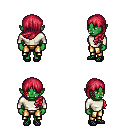
a pixel art fantasy rpg character, female body template, orc, green skin, white long-sleeve shirt, gold greaves, ruby red left-swept hairstyle, ghillies, four views (front, back, left, right), 2x2 character sprite sheet, small pixel art, hard edges, no anti-aliasing